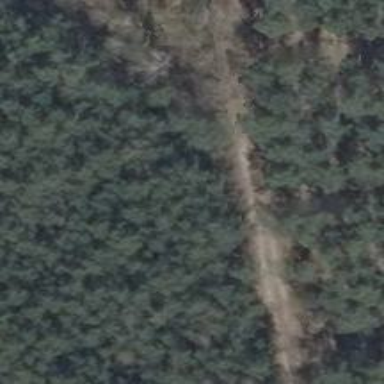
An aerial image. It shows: Dirt track road with grade 4 tracktype.